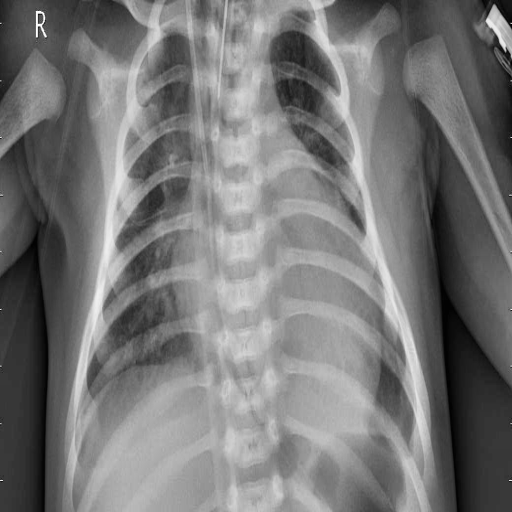
Finding: PNEUMONIA